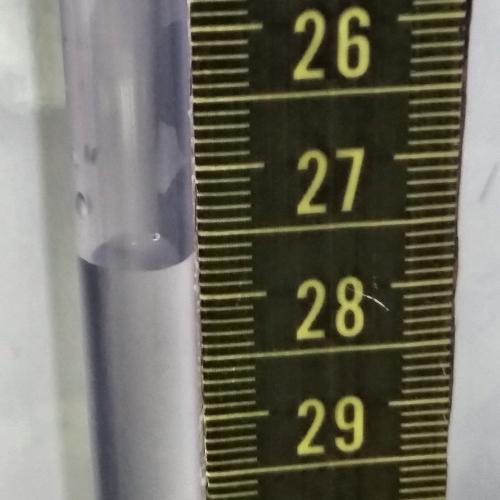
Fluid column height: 27.7 cm